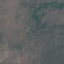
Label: HerbaceousVegetation